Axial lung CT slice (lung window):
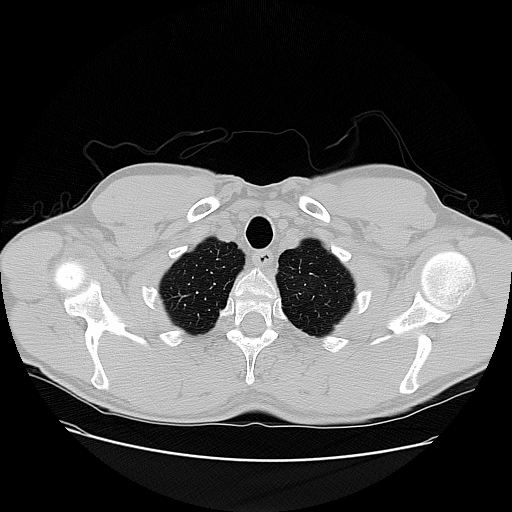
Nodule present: no